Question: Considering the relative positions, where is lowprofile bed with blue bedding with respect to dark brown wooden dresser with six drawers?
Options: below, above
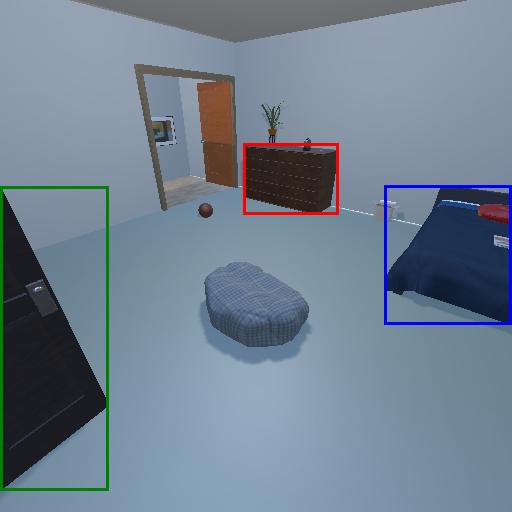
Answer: below